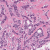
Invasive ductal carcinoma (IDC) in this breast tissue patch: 1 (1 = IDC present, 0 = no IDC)